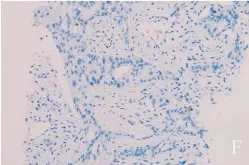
(F) Negative CDX-2 immunostaining was observed (x200).
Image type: pathology (immunostaining)